Question: I have a form which has a collection for manager which is an autocomplete textfeild.

While the form binds, It throws the error as it expects manager object. But the manager text field contains only simple text.
'''
if ($request->getMethod() === 'POST') {
$Form->bindRequest($request);
}
'''
So i manually queried to access the manager object based on the manager name, but how to set it to the '$request' object before binding 'request'?
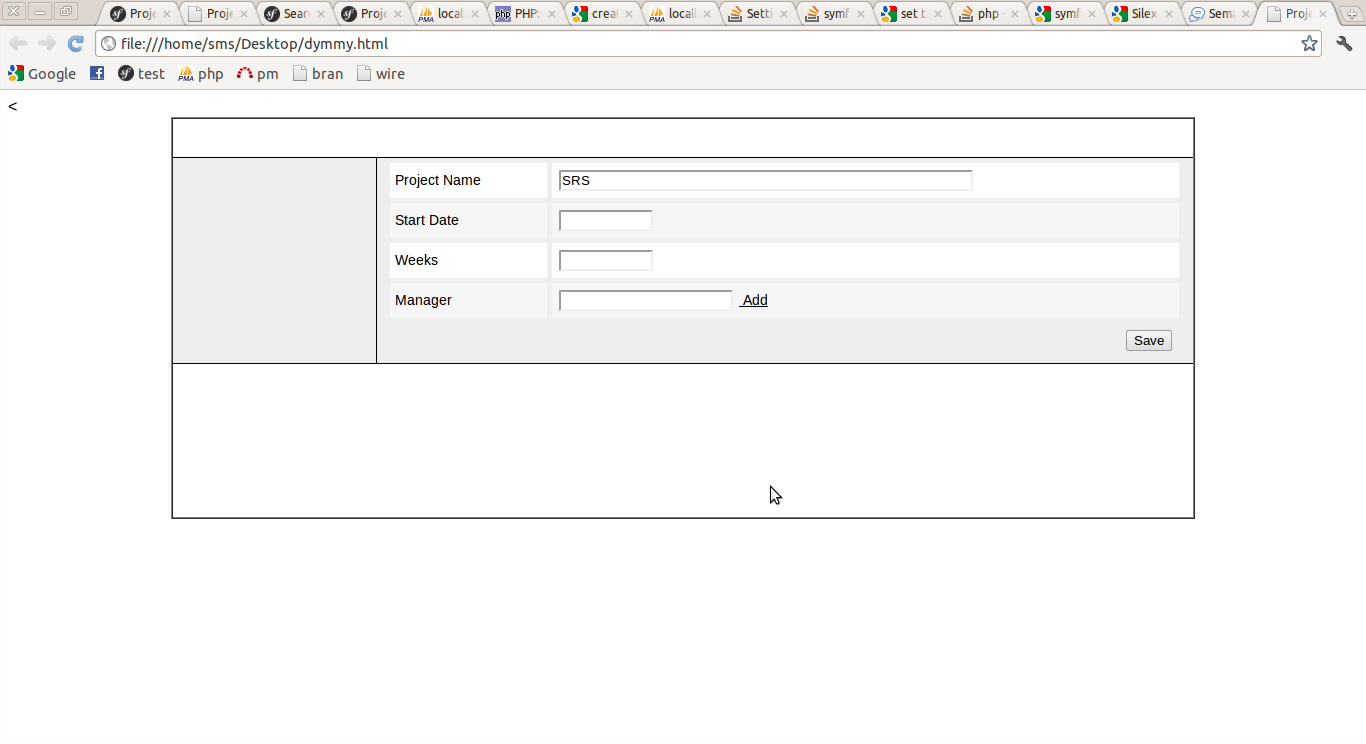
Answer: See the <URL> cookbook entry -- it covers exactly what you want.